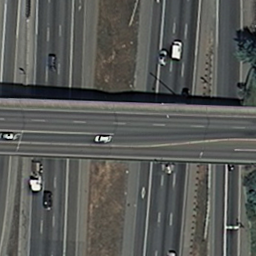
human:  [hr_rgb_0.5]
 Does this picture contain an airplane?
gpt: no

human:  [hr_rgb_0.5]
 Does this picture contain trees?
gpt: yes

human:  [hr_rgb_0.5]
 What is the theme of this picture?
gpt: overpass

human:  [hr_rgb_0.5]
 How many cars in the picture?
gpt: ten

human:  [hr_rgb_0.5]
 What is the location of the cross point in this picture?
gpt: left, center and right